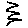
Label: zigzag